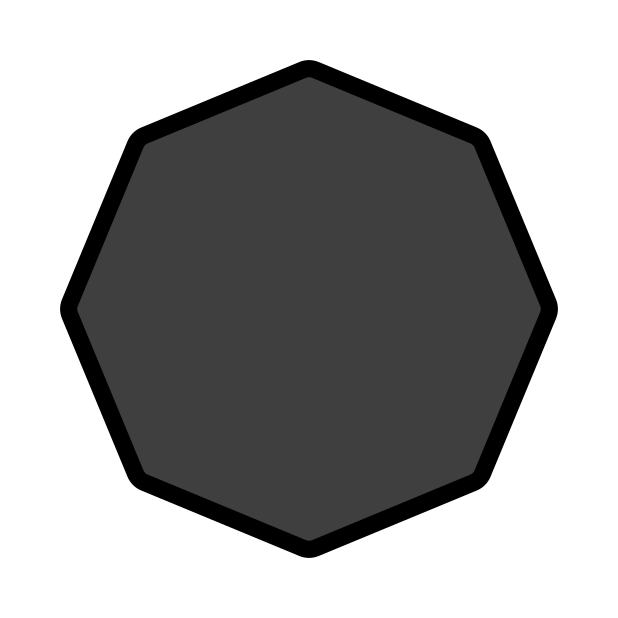
Emoji: ⯄
Name: black octagon
Unicode: 0x2bc4